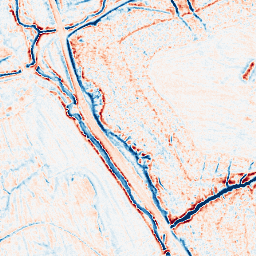
Category: edge_preserving
Decomposition family: anisotropic_diffusion
Decomposition parameters: iterations: 10
kappa: 50
gamma: 0.2
Upsampling method: sinc_blackman
Upsampling parameters: scale: 4
kernel_size: 8
Upsampling scale: 4